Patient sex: M
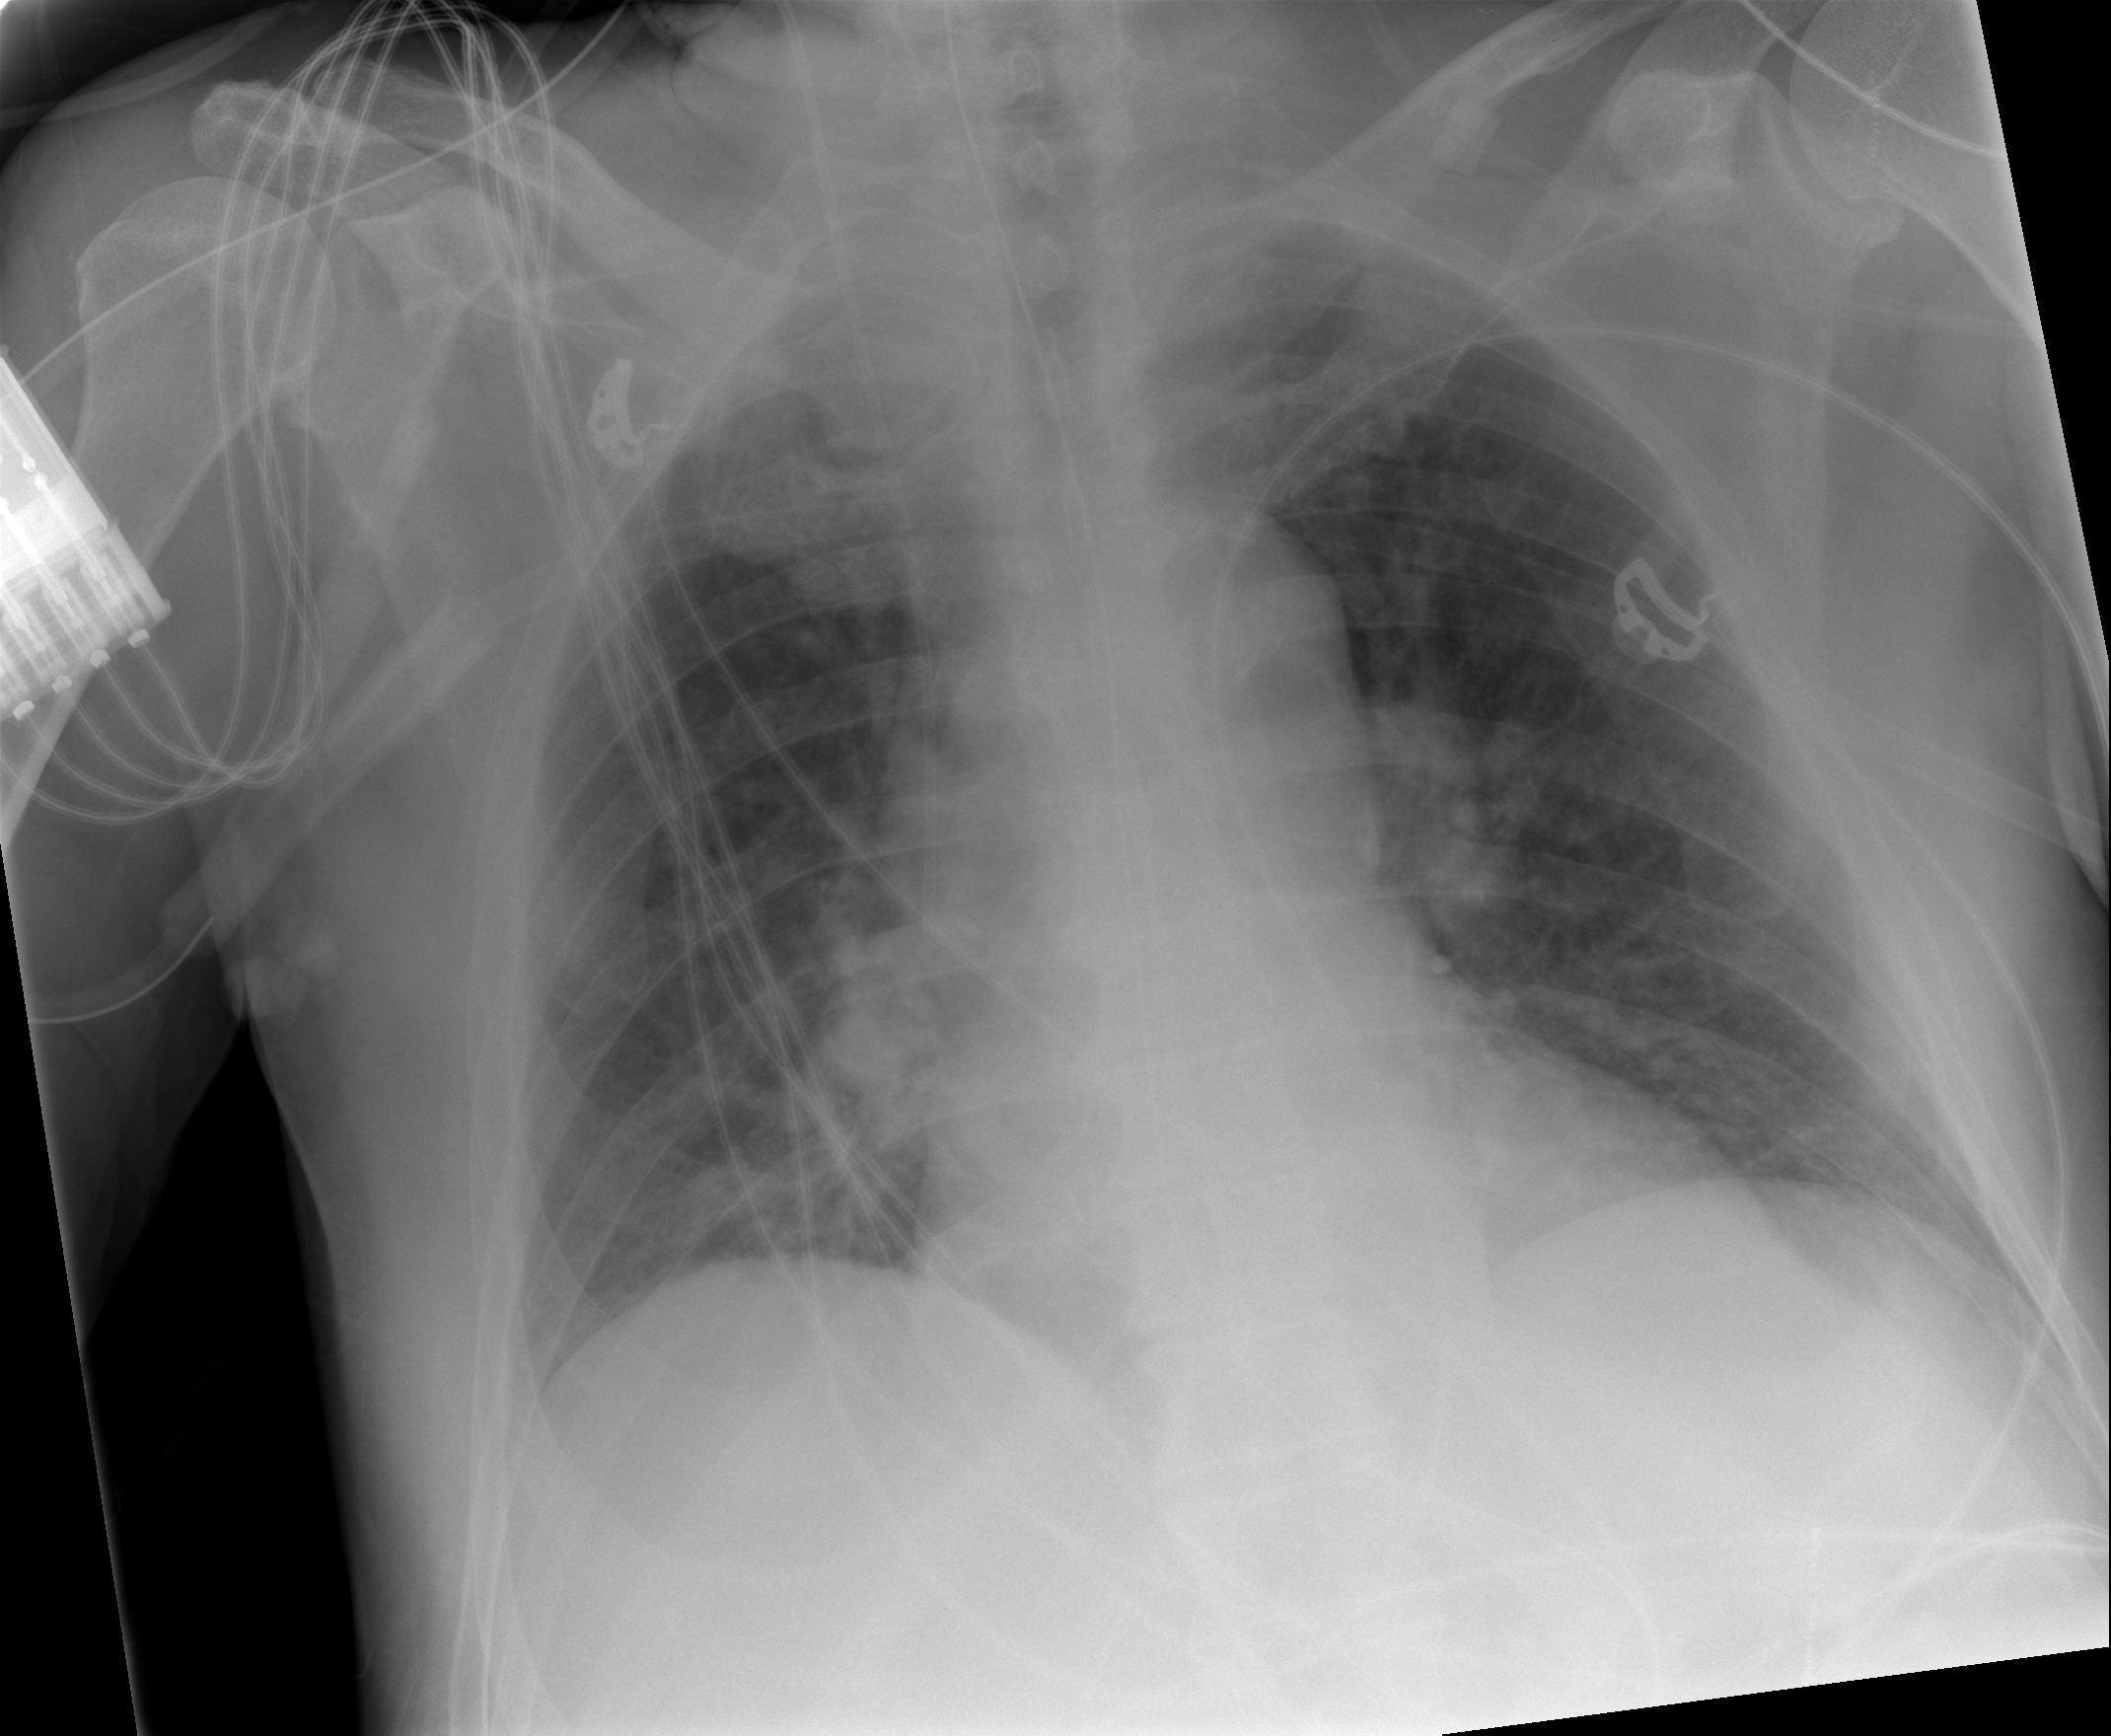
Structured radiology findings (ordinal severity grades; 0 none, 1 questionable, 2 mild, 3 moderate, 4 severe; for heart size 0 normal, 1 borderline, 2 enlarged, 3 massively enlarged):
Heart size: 2
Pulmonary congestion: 2
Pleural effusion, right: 1
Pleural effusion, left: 1
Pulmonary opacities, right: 1
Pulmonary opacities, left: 1
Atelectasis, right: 1
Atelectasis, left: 1